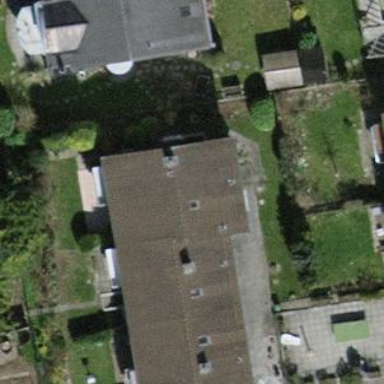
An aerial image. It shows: Building with tile roof.